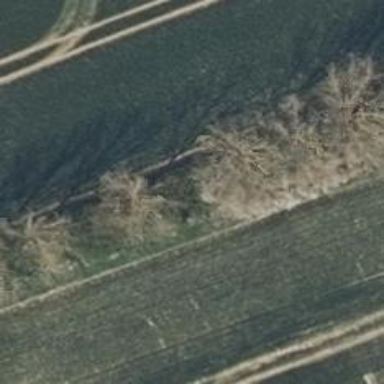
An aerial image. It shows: Row of deciduous broadleaved trees.